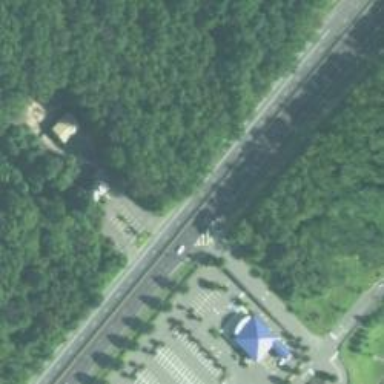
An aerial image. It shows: Trunk link highway.